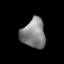
Tissue: lung
Cell type: Endothelial cells
Senescence score: 0.1299
Nuclear area (px): 689
Mean DAPI intensity: 131.946